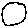
Label: circle